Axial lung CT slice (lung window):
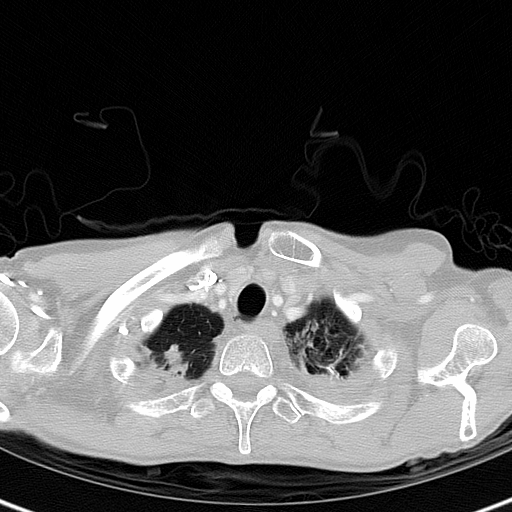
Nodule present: no